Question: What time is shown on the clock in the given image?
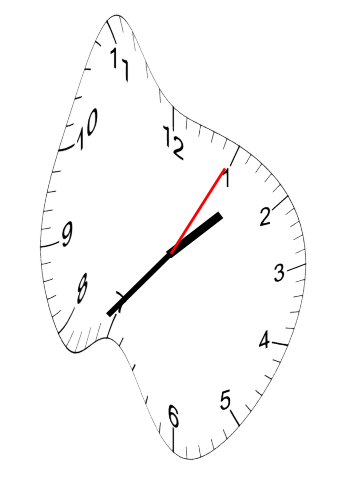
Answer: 01:37:05